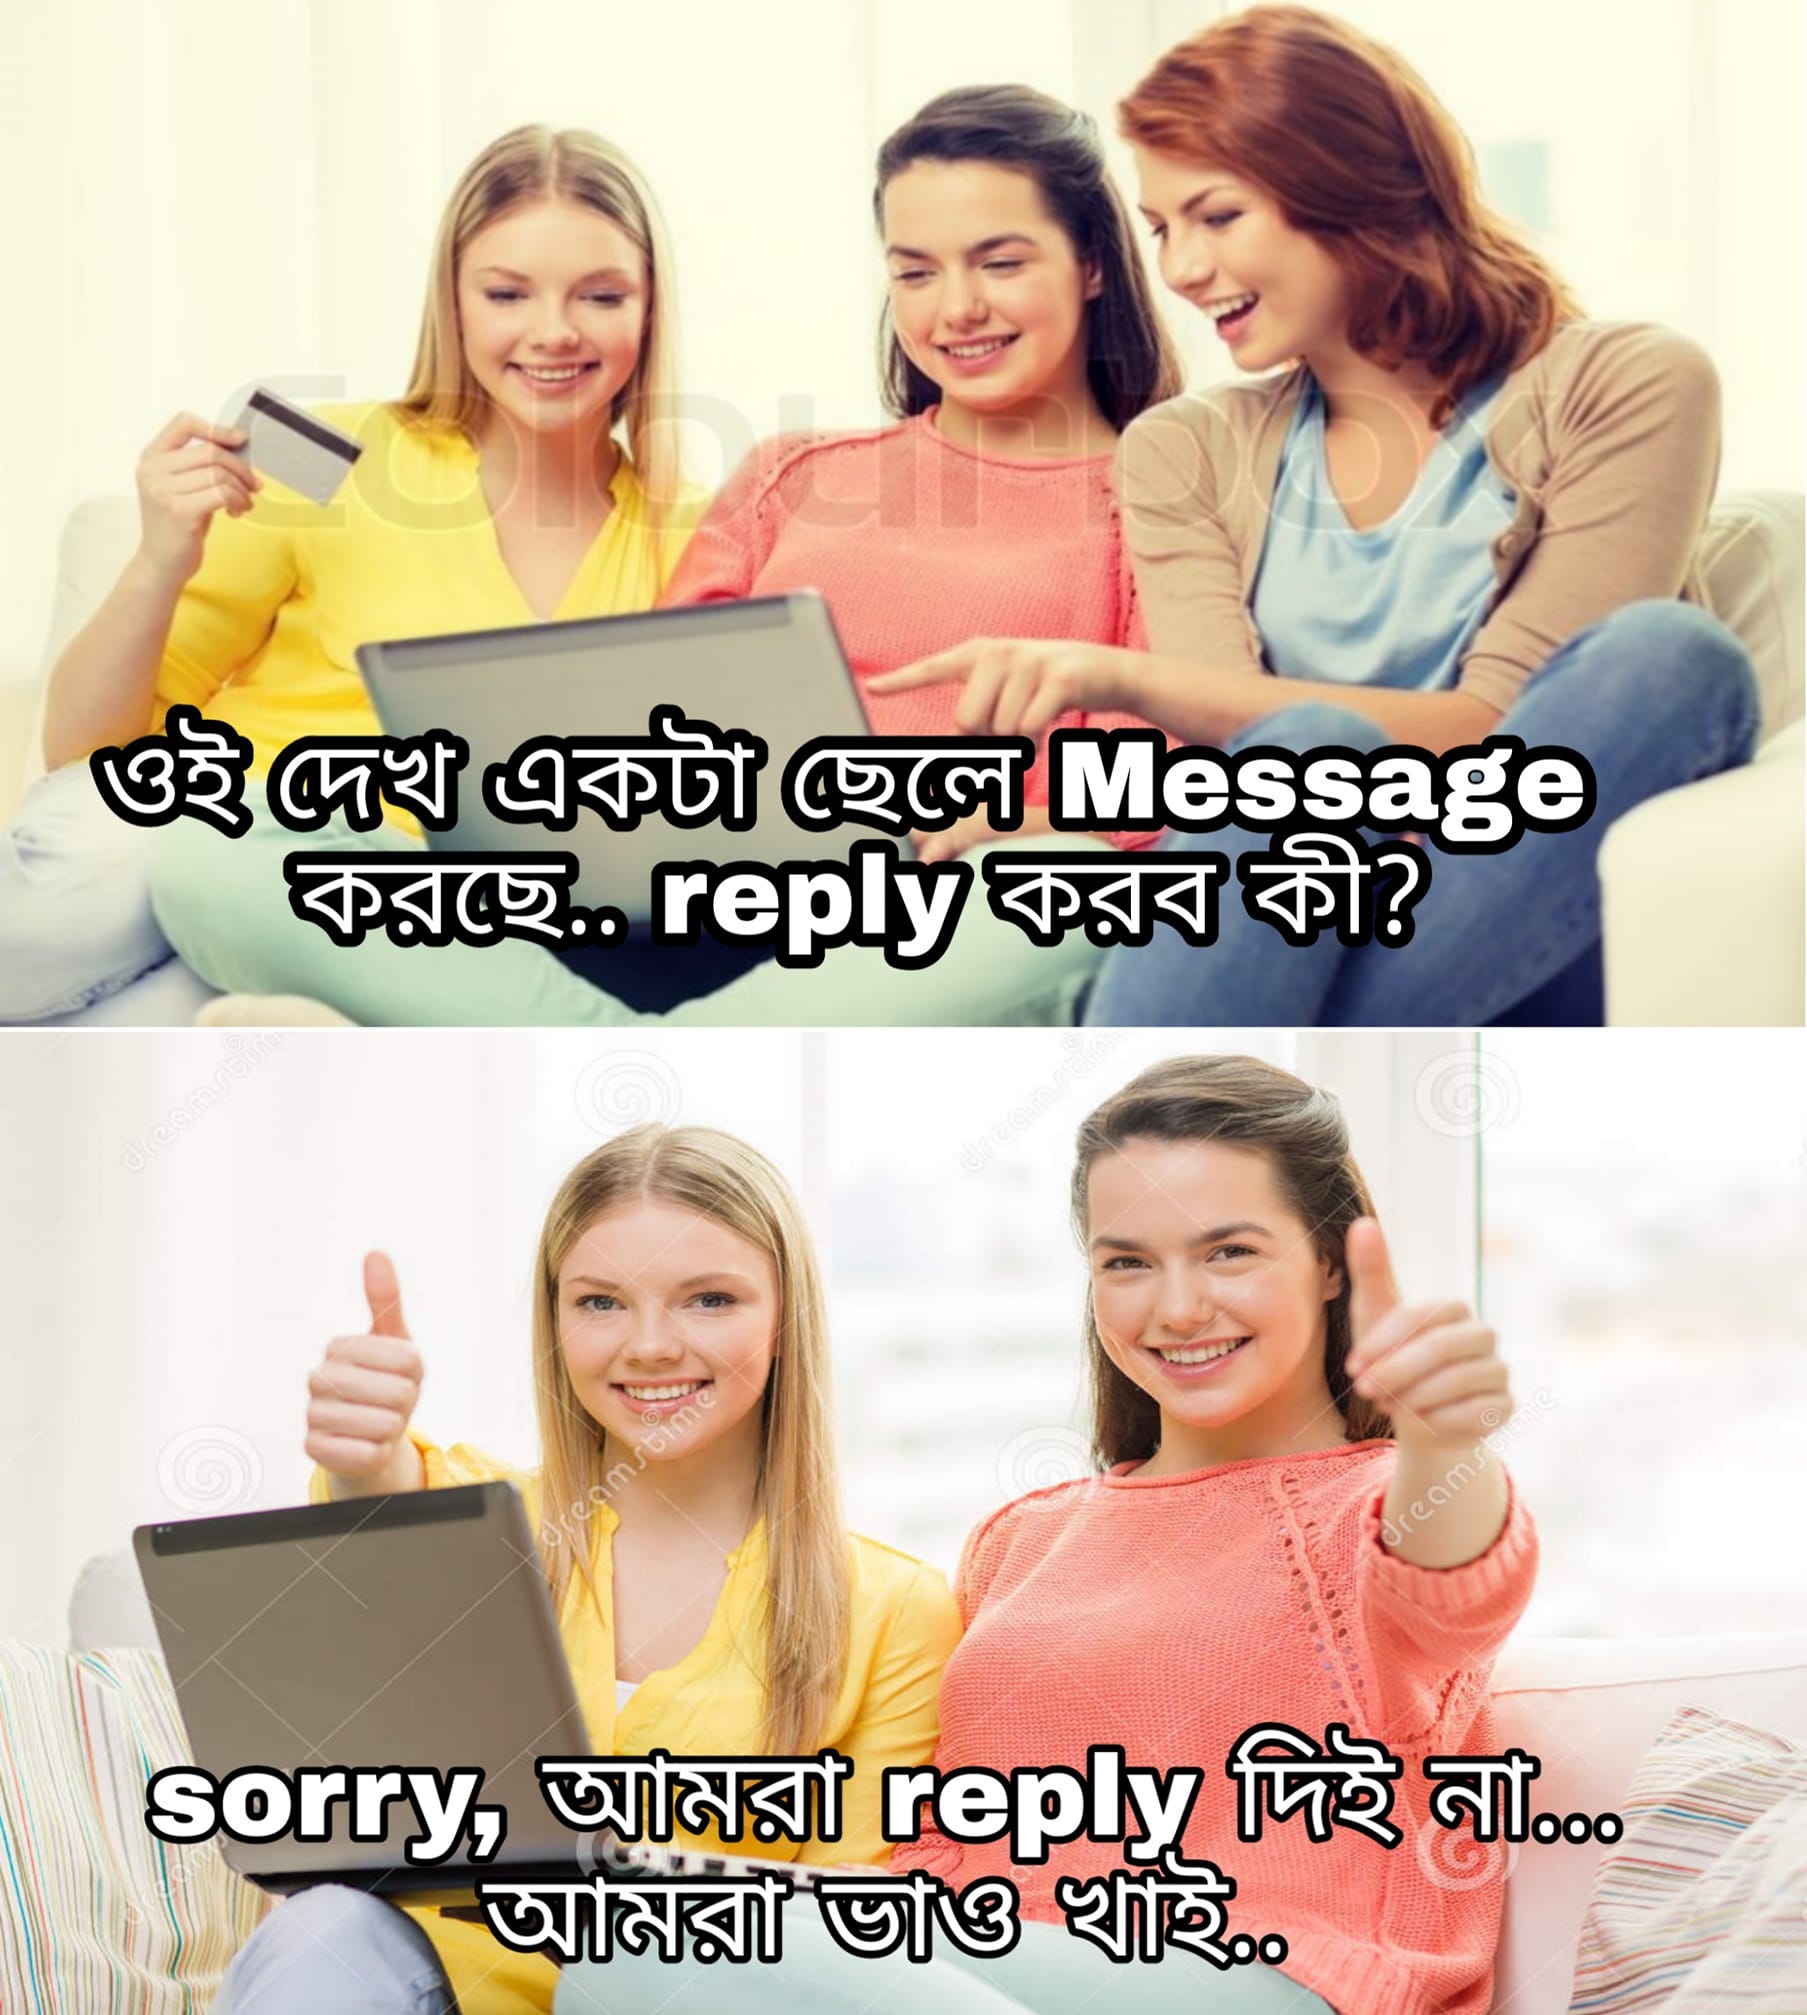
Caption: ওই দেখ একটা ছেলে Message করছে... reply করব কী ?   sorry, আমরা    reply দিই না...   আমরা ভাও খাই...
Label: non-hate